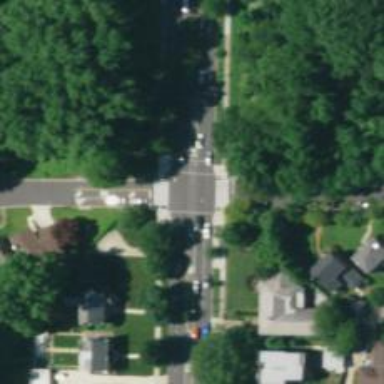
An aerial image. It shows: Residential road with asphalt surface. Sidewalk is present on the left side.